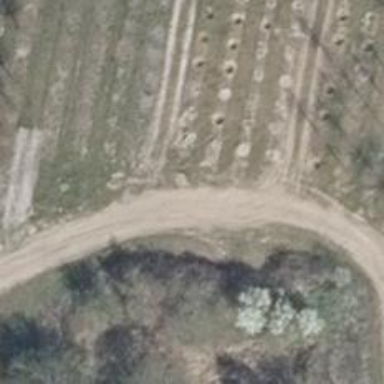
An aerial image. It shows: Track road with grade4 tracktype.